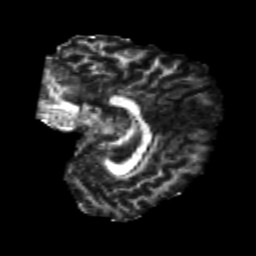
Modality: FA
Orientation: sagittal
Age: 24
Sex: male
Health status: healthy
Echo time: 0.074 s